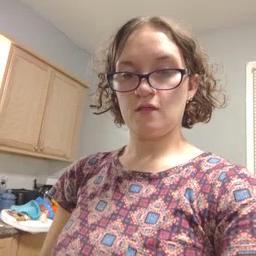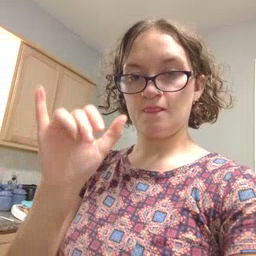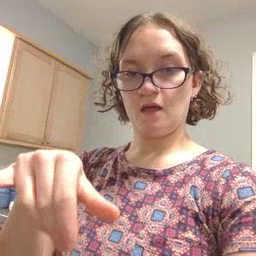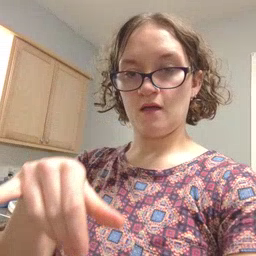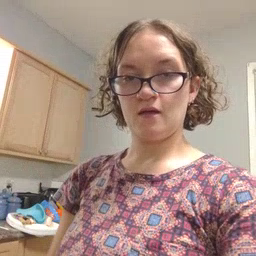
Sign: that